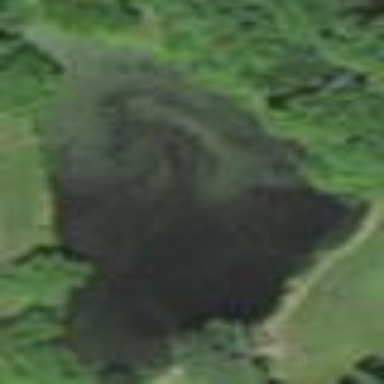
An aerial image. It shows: Serene pond surrounded by nature.